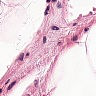
Metastatic tissue present: no